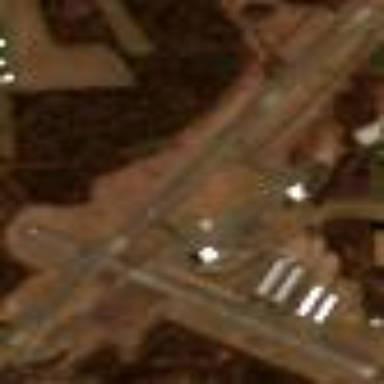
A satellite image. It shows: Asphalt runway at the airport.